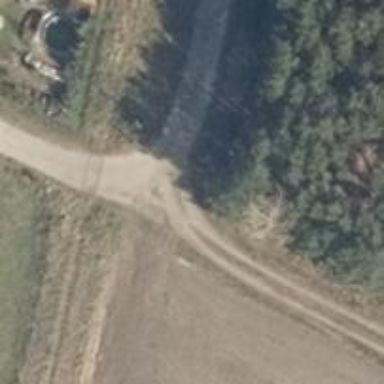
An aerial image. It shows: Sandy track road with grade3 tracktype.